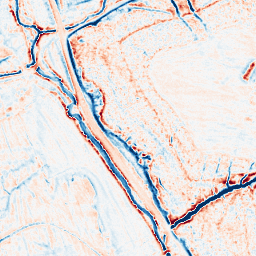
Category: edge_preserving
Decomposition family: anisotropic_diffusion
Decomposition parameters: iterations: 50
kappa: 50
gamma: 0.05
Upsampling method: bilinear
Upsampling parameters: scale: 4
Upsampling scale: 4